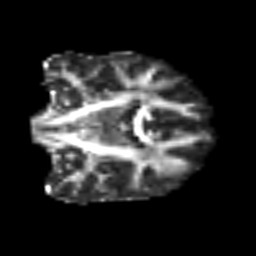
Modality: FA
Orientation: coronal
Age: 49
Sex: male
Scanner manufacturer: siemens
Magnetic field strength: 3 T
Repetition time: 6.1 s
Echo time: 0.101 s